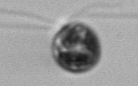
Label: flagellate_morphotype1